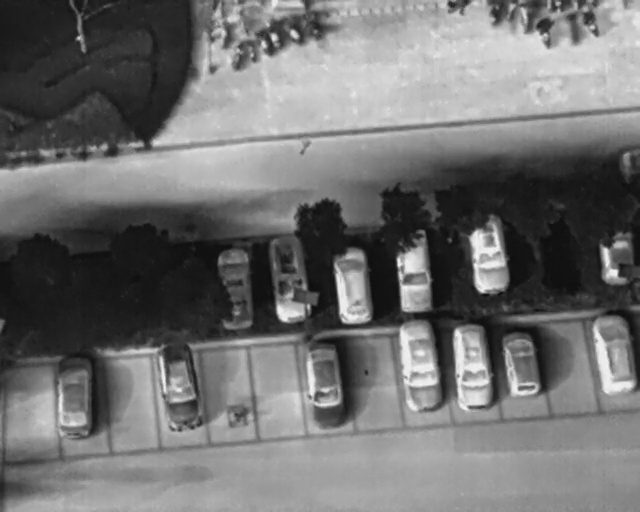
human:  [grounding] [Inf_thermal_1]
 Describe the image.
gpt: In the satellite image, there is  <ref>2 large car </ref> <box>[[5, 73, 18, 81, 2], [21, 71, 34, 79, 169]]</box> located at bottom left,  <ref>3 medium car </ref> <box>[[30, 53, 43, 60, 2], [49, 52, 61, 59, 174], [58, 49, 71, 56, 175]]</box> located at center,  <ref>1 large car </ref> <box>[[38, 50, 52, 58, 173]]</box> located at center,  <ref>2 large car </ref> <box>[[43, 71, 57, 79, 173], [58, 67, 72, 75, 172]]</box> located at bottom,  <ref>1 large car </ref> <box>[[67, 67, 80, 75, 176]]</box> located at bottom right,  <ref>2 medium car </ref> <box>[[70, 46, 82, 53, 171], [91, 46, 101, 53, 2]]</box> located at right,  <ref>1 medium car </ref> <box>[[76, 67, 86, 74, 174]]</box> located at bottom right,  <ref>1 large car </ref> <box>[[89, 65, 102, 73, 175]]</box> located at right,  <ref>2 small bicycle </ref> <box>[[34, 9, 39, 11, 4], [37, 9, 40, 10, 2]]</box> located at top,  <ref>4 medium bicycle </ref> <box>[[38, 7, 43, 9, 168], [40, 5, 44, 8, 156], [42, 4, 47, 7, 129], [46, 3, 51, 6, 145]]</box> located at top,  <ref>3 medium bicycle </ref> <box>[[82, 4, 87, 7, 162], [90, 3, 94, 5, 157], [86, 4, 92, 6, 171]]</box> located at top right.